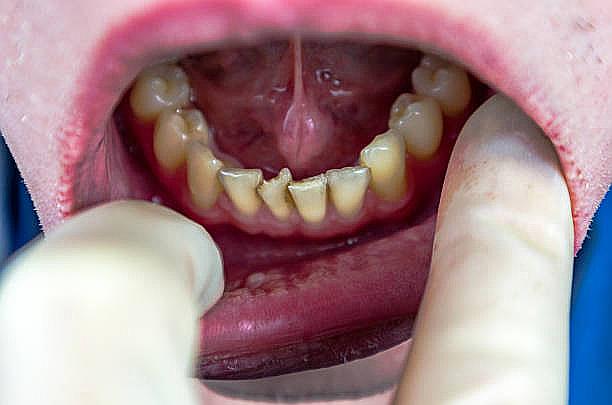
Condition: Gingivitis